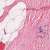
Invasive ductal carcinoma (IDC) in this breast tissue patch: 0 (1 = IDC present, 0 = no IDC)